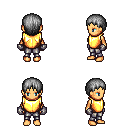
a pixel art fantasy rpg character, female body template, human, tanned skin, gold chest armor, metal pants, gray plain hairstyle, metal gloves, four views (front, back, left, right), 2x2 character sprite sheet, small pixel art, hard edges, no anti-aliasing